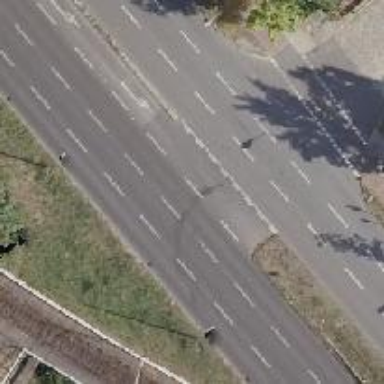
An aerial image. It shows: Primary highway with asphalt surface. It is dual carriageway with no sidewalks.